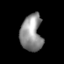
Tissue: prostate
Cell type: T cells
Senescence score: 0.2947
Nuclear area (px): 777
Mean DAPI intensity: 142.896